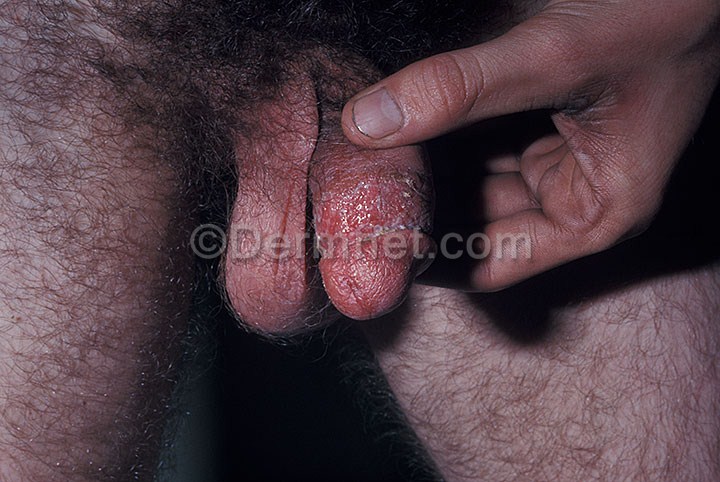
Disease: Tinea Ringworm Candidiasis and other Fungal Infections